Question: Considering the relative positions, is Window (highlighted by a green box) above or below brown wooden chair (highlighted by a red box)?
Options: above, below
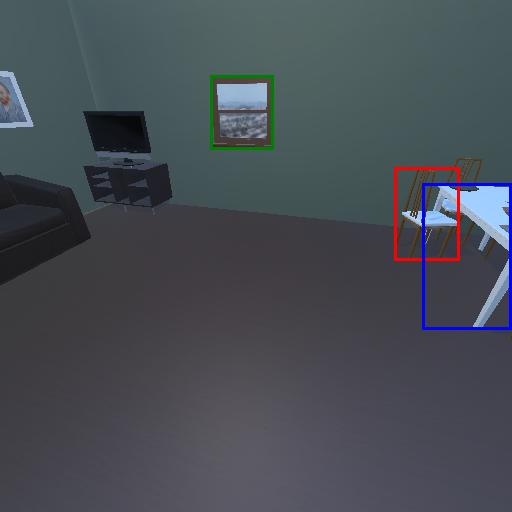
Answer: above